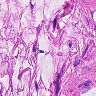
Metastatic tissue present: no